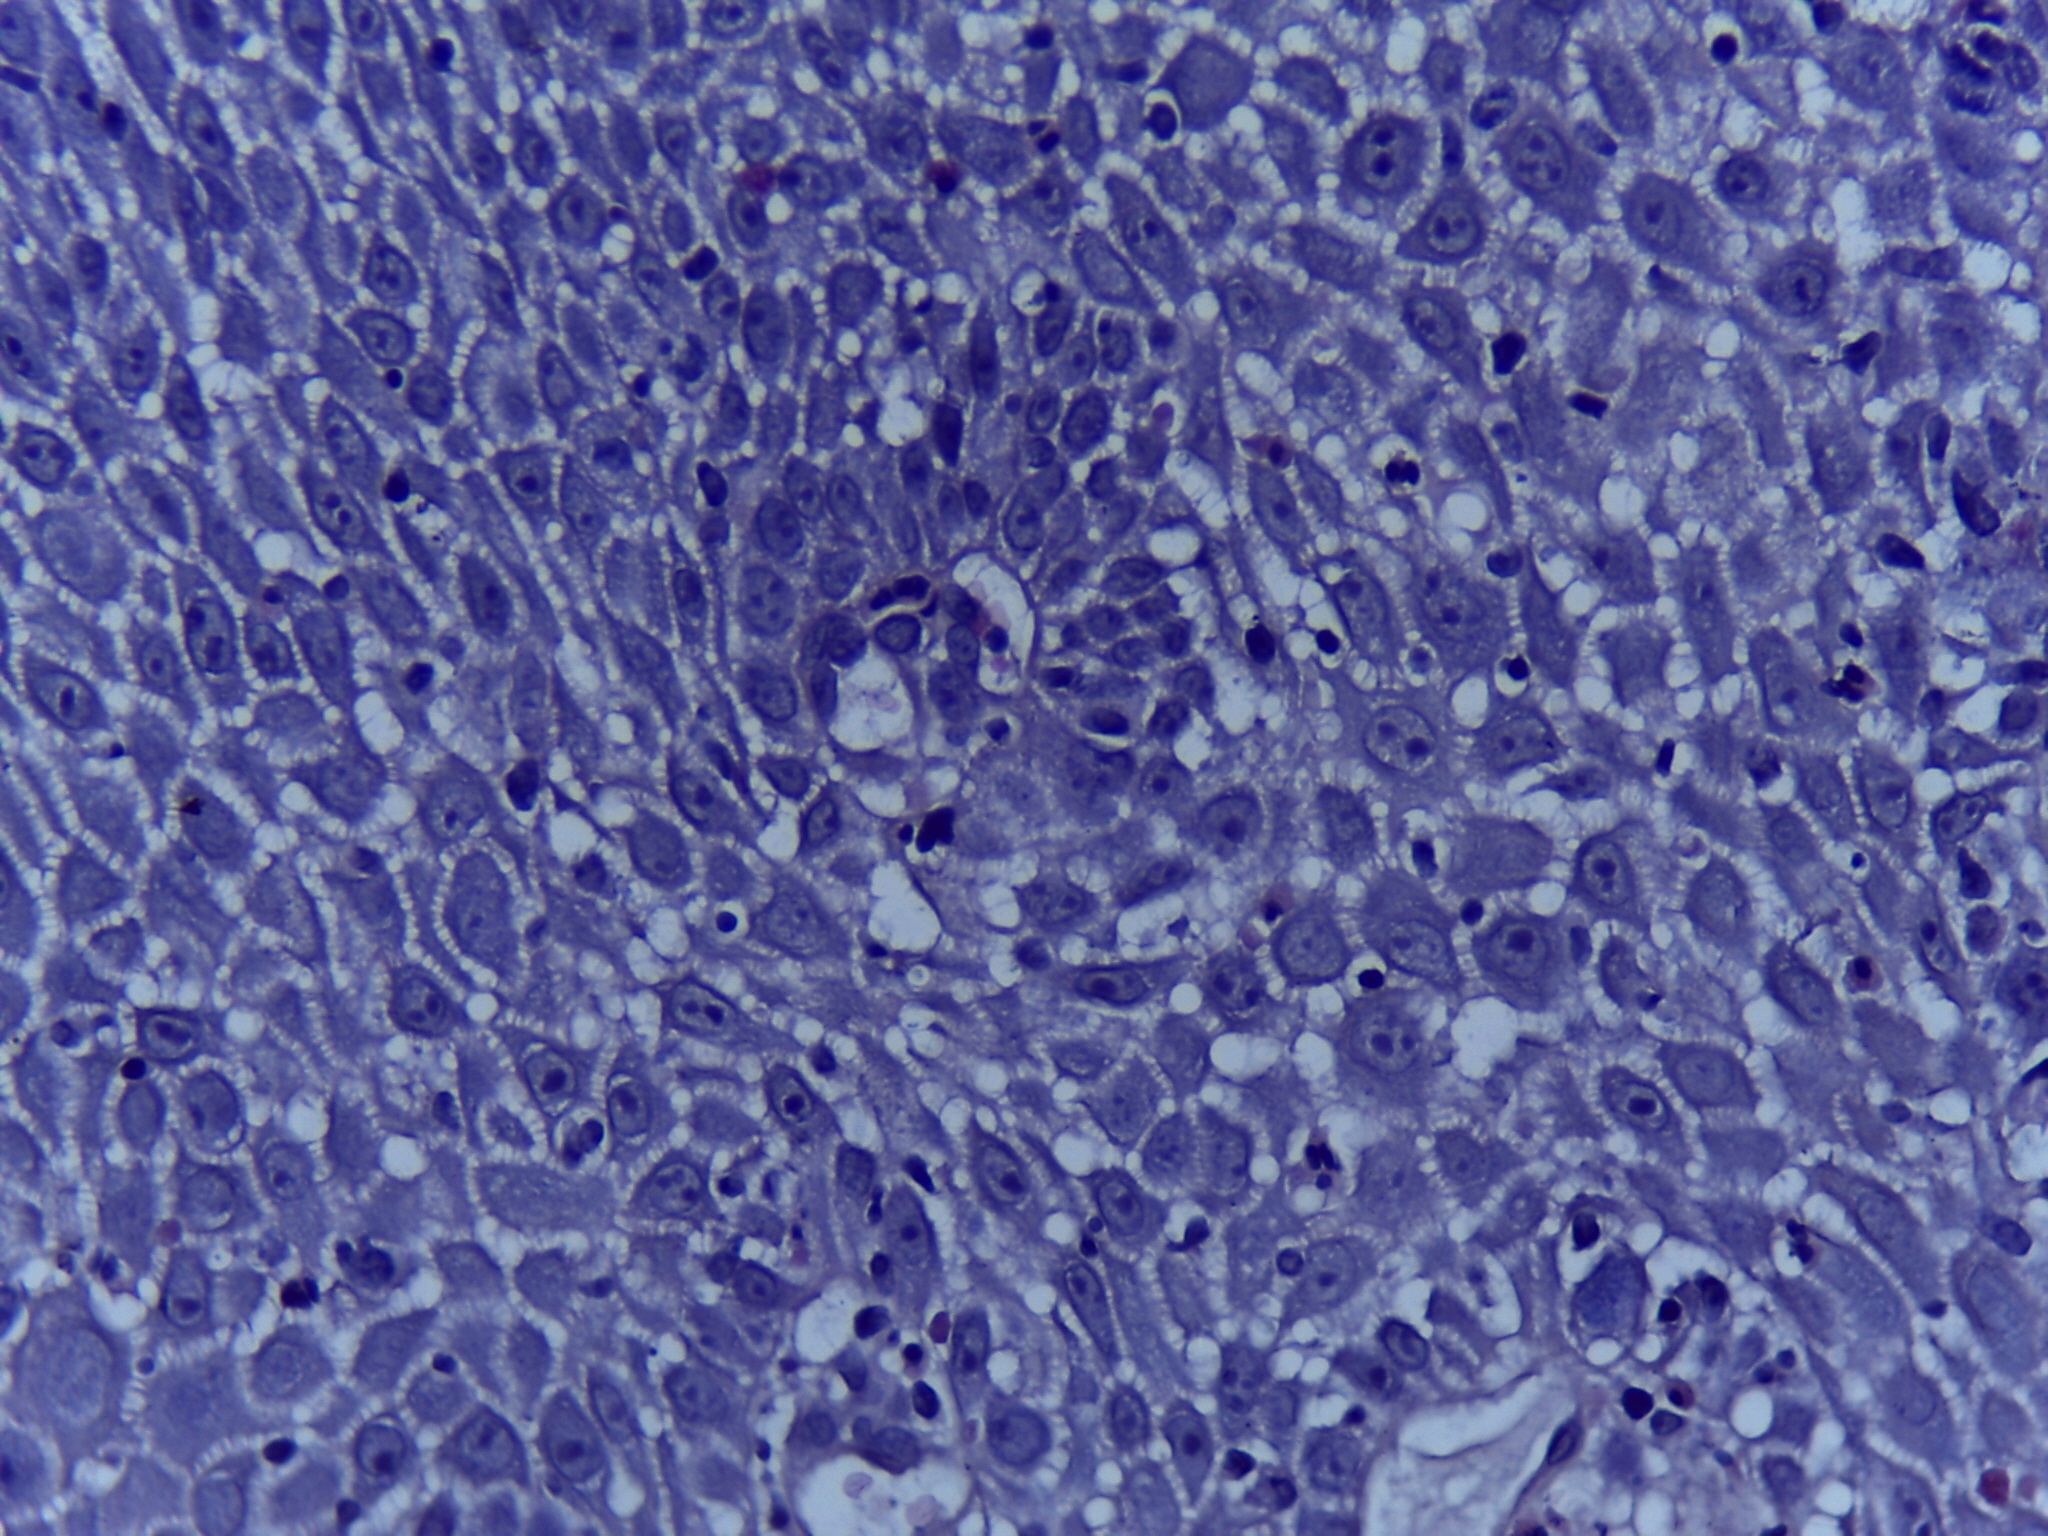
Diagnosis: OSCC